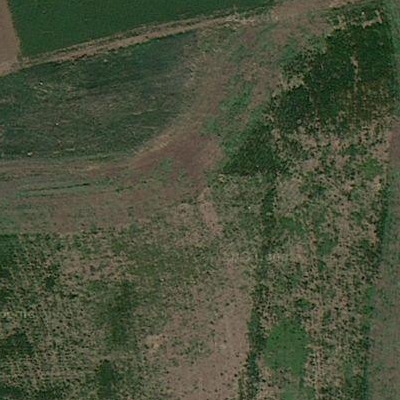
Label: Field